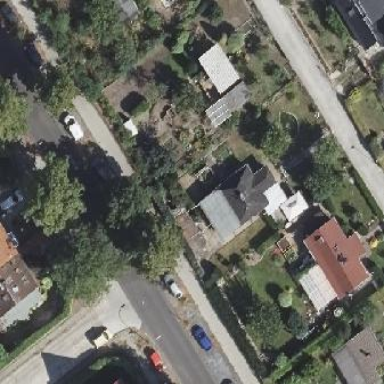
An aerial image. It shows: Plot in the allotments.